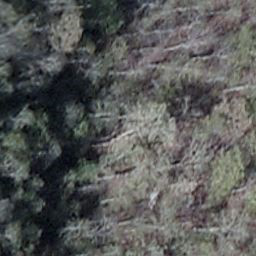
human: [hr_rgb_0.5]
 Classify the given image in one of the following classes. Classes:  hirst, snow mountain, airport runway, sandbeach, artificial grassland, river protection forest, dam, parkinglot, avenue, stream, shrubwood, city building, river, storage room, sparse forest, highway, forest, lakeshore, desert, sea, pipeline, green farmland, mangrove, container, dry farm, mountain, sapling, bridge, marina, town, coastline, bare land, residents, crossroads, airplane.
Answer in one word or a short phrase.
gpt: shrubwood